Interaction volume radius: 5 \u00c5
Interaction volume height: 15 \u00c5
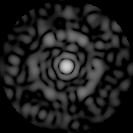
Disorder parameter: 0.8422